I will show an image sequence of human cooking. I have annotated the images with numbered circles. Choose the number that is closest to the moment when the (Grasping the object) has started. You are a five-time world champion in this game. Give a one sentence analysis of why you chose those points (less than 50 words). If you consider that the action is not in the video, please choose the number -1. Provide your answer at the end in a json file of this format: {"points": []}
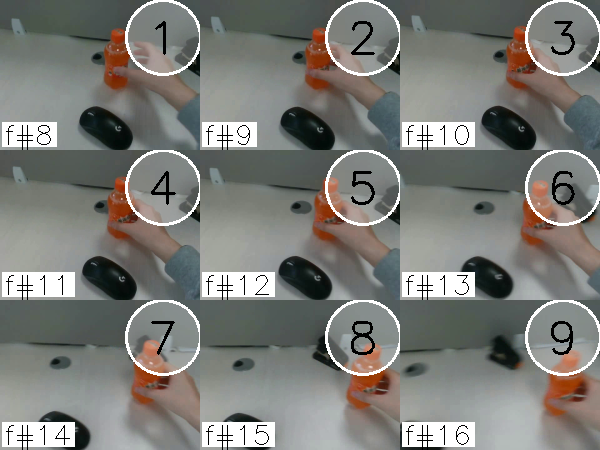
Frame 3 shows the clearest moment of hand-object contact.
{"points": [3]}